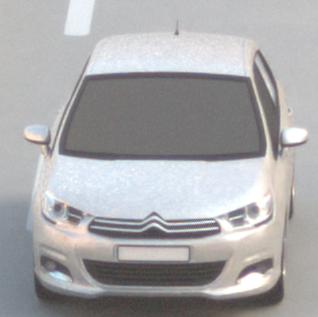
Make: Citroen
Model: C4 VTi 95
Detailed model: C4 (II)
Model produced from: 2012/08
Model produced until: 2013/06
Doors: 5
Color: white
Road condition: dry road
Daytime: sunrise or sunset
Contrast: low contrast